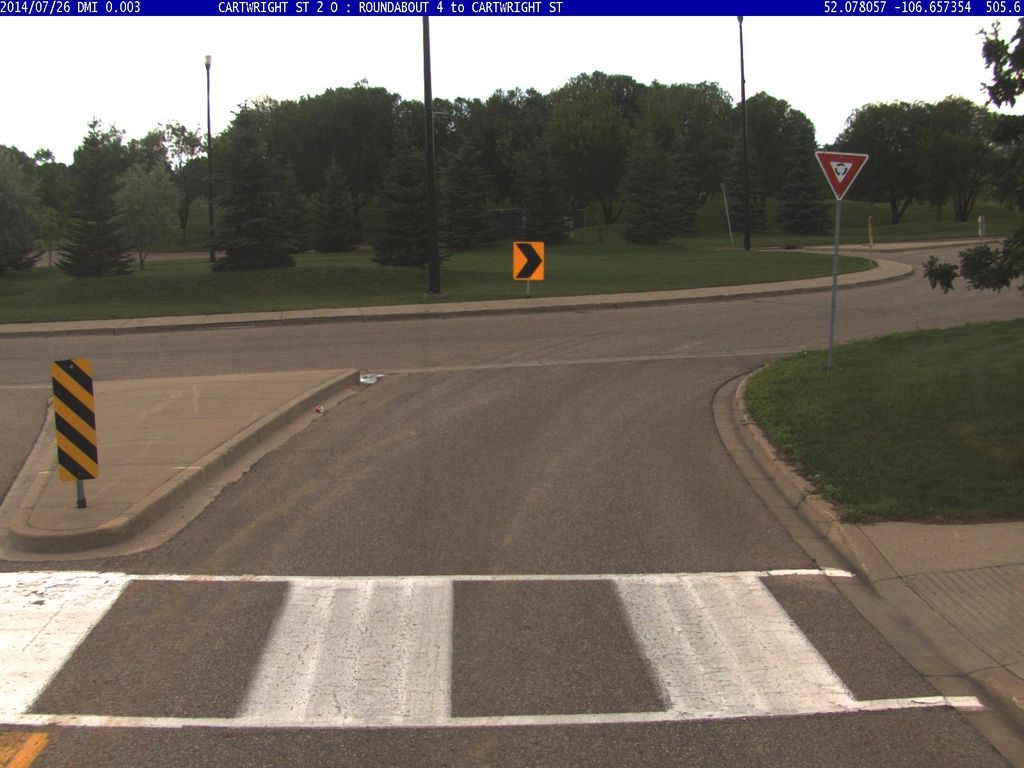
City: saskatoon